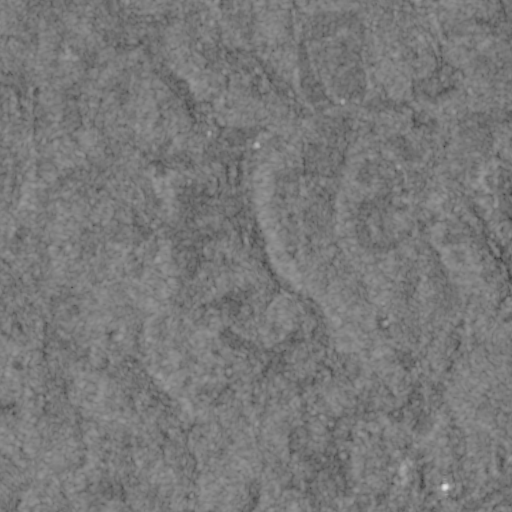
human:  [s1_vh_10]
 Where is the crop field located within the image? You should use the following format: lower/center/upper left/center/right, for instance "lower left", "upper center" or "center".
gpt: The crop field is located in the upper of the image.
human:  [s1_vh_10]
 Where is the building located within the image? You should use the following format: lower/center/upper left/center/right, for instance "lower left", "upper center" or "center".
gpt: The building is located in the lower right of the image.
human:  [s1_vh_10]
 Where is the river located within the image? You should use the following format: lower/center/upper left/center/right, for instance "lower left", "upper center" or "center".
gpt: The river is located in the right of the image.
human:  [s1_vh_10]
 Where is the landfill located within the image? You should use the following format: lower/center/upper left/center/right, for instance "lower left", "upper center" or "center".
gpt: There is no landfill in the image.

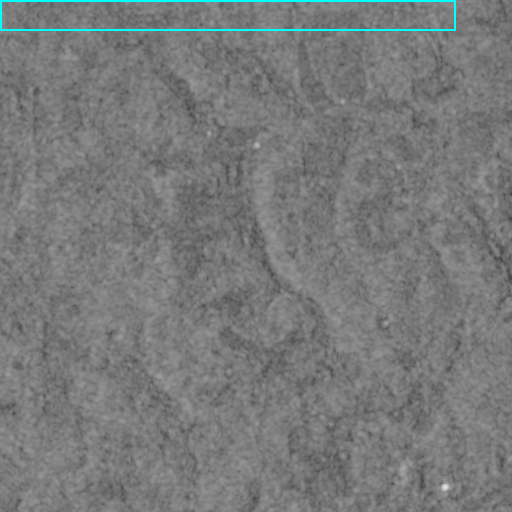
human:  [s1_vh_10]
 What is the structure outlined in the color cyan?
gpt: The structure outlined in cyan is a crop field.
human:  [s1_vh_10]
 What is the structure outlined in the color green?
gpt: There is no green outline.